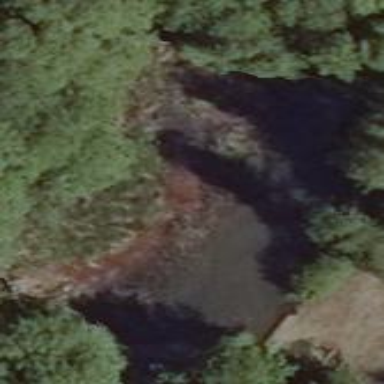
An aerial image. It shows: Pond surrounded by natural water.